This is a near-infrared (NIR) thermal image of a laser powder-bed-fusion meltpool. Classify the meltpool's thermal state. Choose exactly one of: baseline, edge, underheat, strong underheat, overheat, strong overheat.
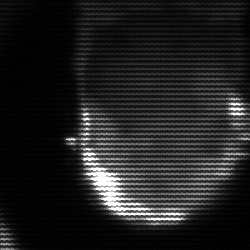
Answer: baseline